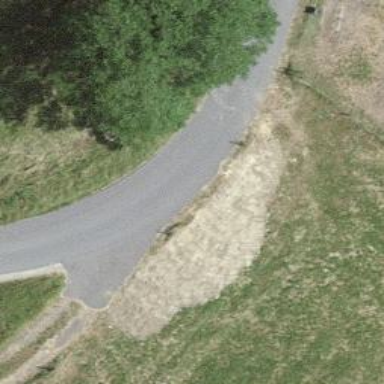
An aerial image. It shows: Unclassified road.